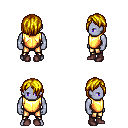
a pixel art fantasy rpg character, male body template, dark elf, purple skin, gold chest armor, gold greaves, blonde bangs hairstyle, maroon shoes, four views (front, back, left, right), 2x2 character sprite sheet, small pixel art, hard edges, no anti-aliasing